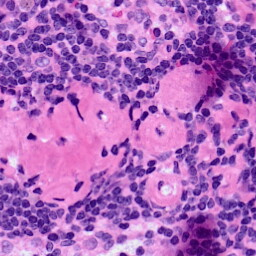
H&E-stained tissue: LymphNode